Field crop: maize
Growth stage: 2
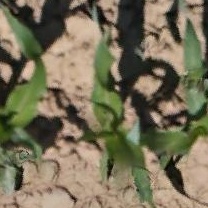
Species: maize